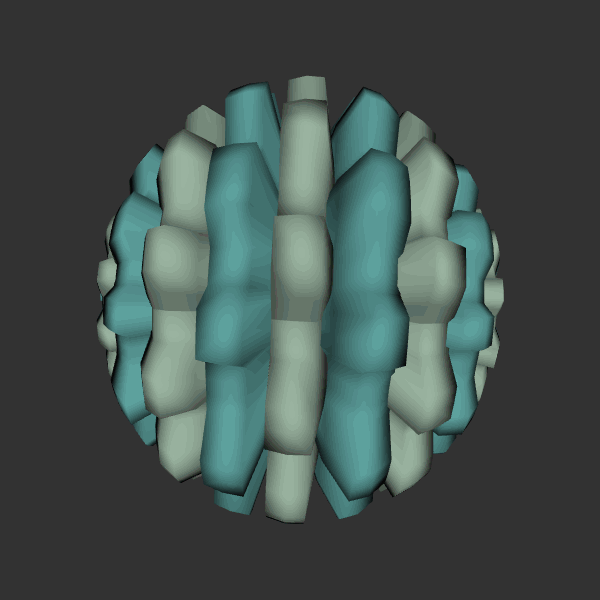
Background: dark